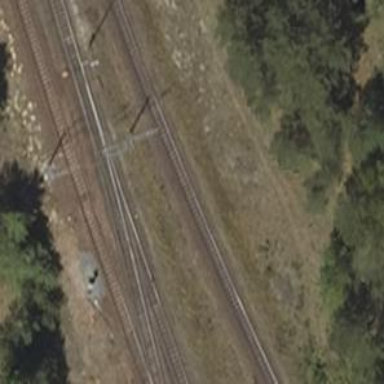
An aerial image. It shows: Railway yard.